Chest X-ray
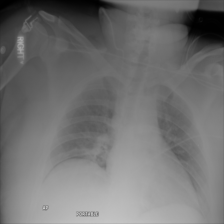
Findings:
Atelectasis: negative
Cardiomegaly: negative
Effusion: negative
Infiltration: negative
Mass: negative
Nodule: negative
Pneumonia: negative
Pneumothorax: negative
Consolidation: positive
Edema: negative
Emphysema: negative
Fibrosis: negative
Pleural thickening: negative
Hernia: negative